Question: I changed the BackColor property of my ContextMenuStrip to something other than white, but the area on the left where the icons go is still white.
Is there a way to change the white color?
My icons are PNGs with transparency. The background color where the text is did get replaced, but the one where the icons are did not. Here is how it looks like:

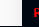
Answer: The color is not white. It starts at #FCFCFC on the left and goes to #F1F1F1 on the right. This is the "Professional" render mode.
If you change the render mode to "System" instead, it will be black as well:
'''
contextMenuStrip1.RenderMode = ToolStripRenderMode.System;
'''
As long as the icon is transparent, the background will be black:
<URL>